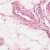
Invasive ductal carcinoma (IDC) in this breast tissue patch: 0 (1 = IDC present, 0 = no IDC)